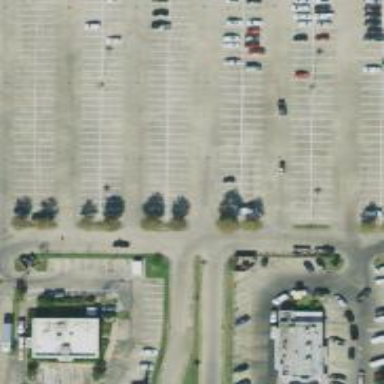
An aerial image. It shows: Parking space is available.